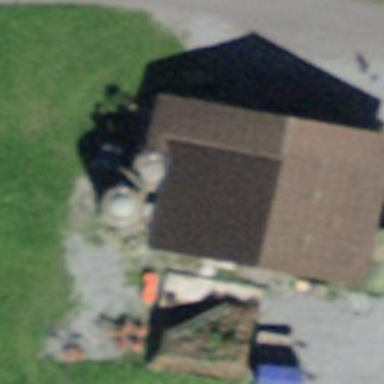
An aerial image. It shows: Rural barn.